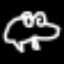
Label: frog